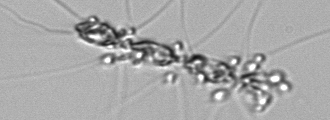
Label: Chaetoceros_didymus_TAG_external_flagellate